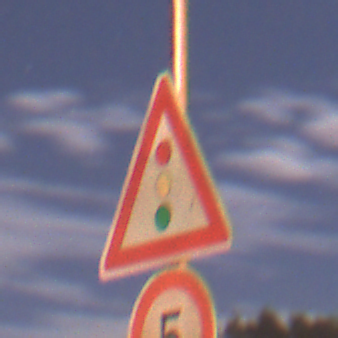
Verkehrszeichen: Lichtzeichenanlage
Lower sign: Geschwindigkeit5
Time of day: Night
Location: Outdoor (Suburban)
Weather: PartlyCloudy
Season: NotSpecified
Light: Artificial